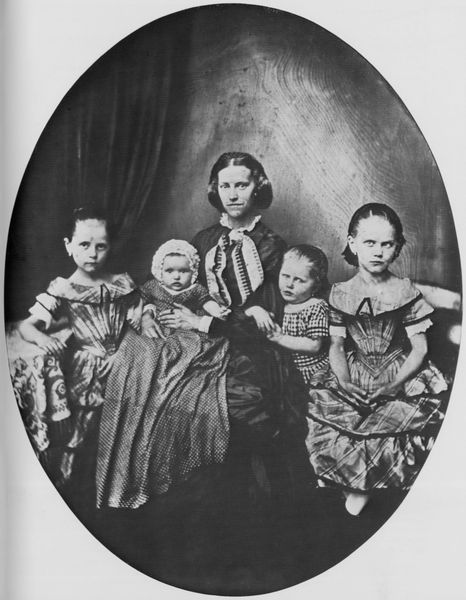
Titel: Sophie Reuter mit ihren Töchtern
Künstler: Oskar H. Fielitz
Institution: Sammlung Hausdörffer/Darda
Schlagwörter: dunkel, gruppe, mann, weiß, frauen, mädchen, sitzen, ausschnitt, frau, frisur, frisuren, haar, hell, hintergrund, holz, kariert, kleid, kleider, raum, schwarz, stuhl, tisch, blick, dame, schal, haube, karo, karriert, muster, rock, schleife, alt, gesichter, mütze, wand, arm, arme, blicke, falten, halten, kleidung, kragen, hände, portrait, porträt, tischdecke, tischtuch, vorhang, gewand, haare, pose, sitzend, stoff, decke, familie, kind, mutter, tochter, schleifen, scheitel, traurig, kinder, oval, rund, dutt, röcke, klein, baby, lehnen, ernst, streng, grimmig, atelier, junge, warten, knie, geschwister, schwestern, foto, fotografie, photographie, vier, schwarz-weiss, hässlich, posieren, gruppenbild, kleidchen, kleinkind, photo, schoss, tischecke, zeit, fotographie, töchter, fassung, aufnahme, ärmchen, familienportrait, unglücklich, säugling, fau, studio, photografie, mützchen, schos, gelangweilt, kargen, flaten, photographir, fotograf, kelider, zahlreich, gezwungen, griesgrämig, posoieren, schlefen, ß, fkinder, 4 kinder, foto familie kind vorhang schwarzweiß, frau und vier mädchen, familienfoto